Question: i have three SQL server tables like this
i need to select the 'categories from LS_categoires where nodeid = 183' and 'select only 5 files from LS_files' that related to each category was selected
'node 183''10 rows'
is that possible ?
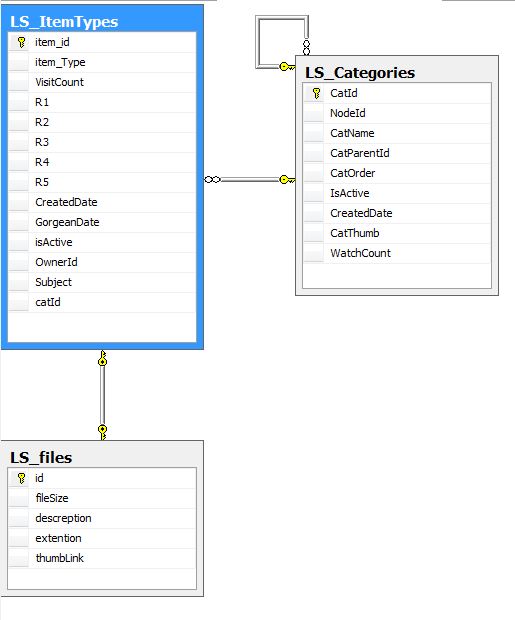
Answer: Try this:
'''
SELECT
*
FROM LS_Categories c
INNER JOIN
(
SELECT
*, ROW_NUMBER() OVER(PARTITION BY catid
ORDER BY item_id ASC) rownum
FROM LS_ItemTypes
) l ON c.catid = l.catid
AND l.rownum <= 5
INNER JOIN LS_Files f ON l.item_id = f.id
where c.nodeid = 183;
'''
This will select first files for each category.